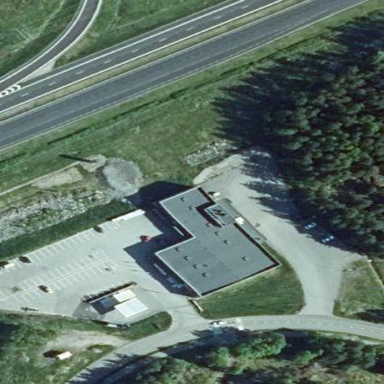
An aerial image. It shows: Retail area.